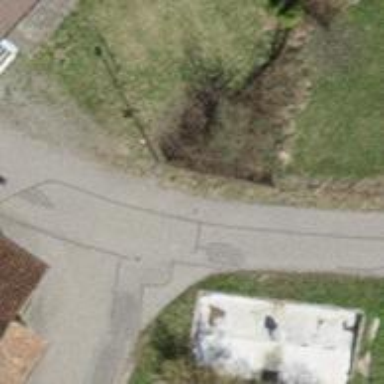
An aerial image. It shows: Post box.